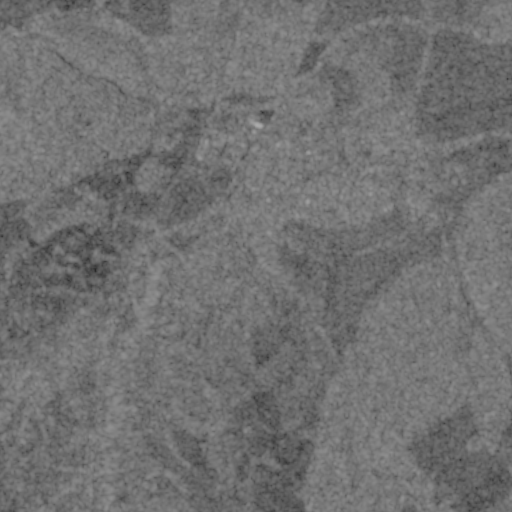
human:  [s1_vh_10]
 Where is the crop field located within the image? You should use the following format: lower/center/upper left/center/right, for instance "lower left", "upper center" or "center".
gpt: The crop field is located in the lower left of the image.
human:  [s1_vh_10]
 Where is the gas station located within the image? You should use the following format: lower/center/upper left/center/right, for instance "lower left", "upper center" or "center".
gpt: The gas station is located in the upper center of the image.
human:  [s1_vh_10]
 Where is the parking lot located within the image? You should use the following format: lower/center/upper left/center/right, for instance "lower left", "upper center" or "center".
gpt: The parking lot is located in the upper center of the image.
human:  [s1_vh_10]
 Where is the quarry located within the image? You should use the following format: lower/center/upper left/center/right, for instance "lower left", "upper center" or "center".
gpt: There is no quarry in the image.

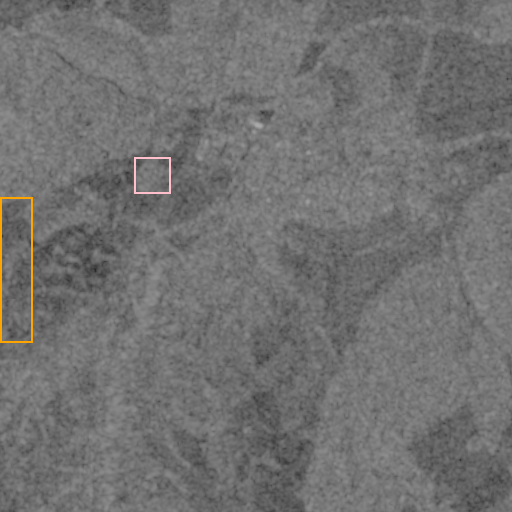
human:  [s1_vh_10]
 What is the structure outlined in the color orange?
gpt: The structure outlined in orange is a crop field.
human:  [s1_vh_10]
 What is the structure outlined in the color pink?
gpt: The structure outlined in pink is a park.
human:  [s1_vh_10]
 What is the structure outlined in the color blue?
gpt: There is no blue outline.